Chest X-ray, PA view. Patient: 18 years old, sex M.
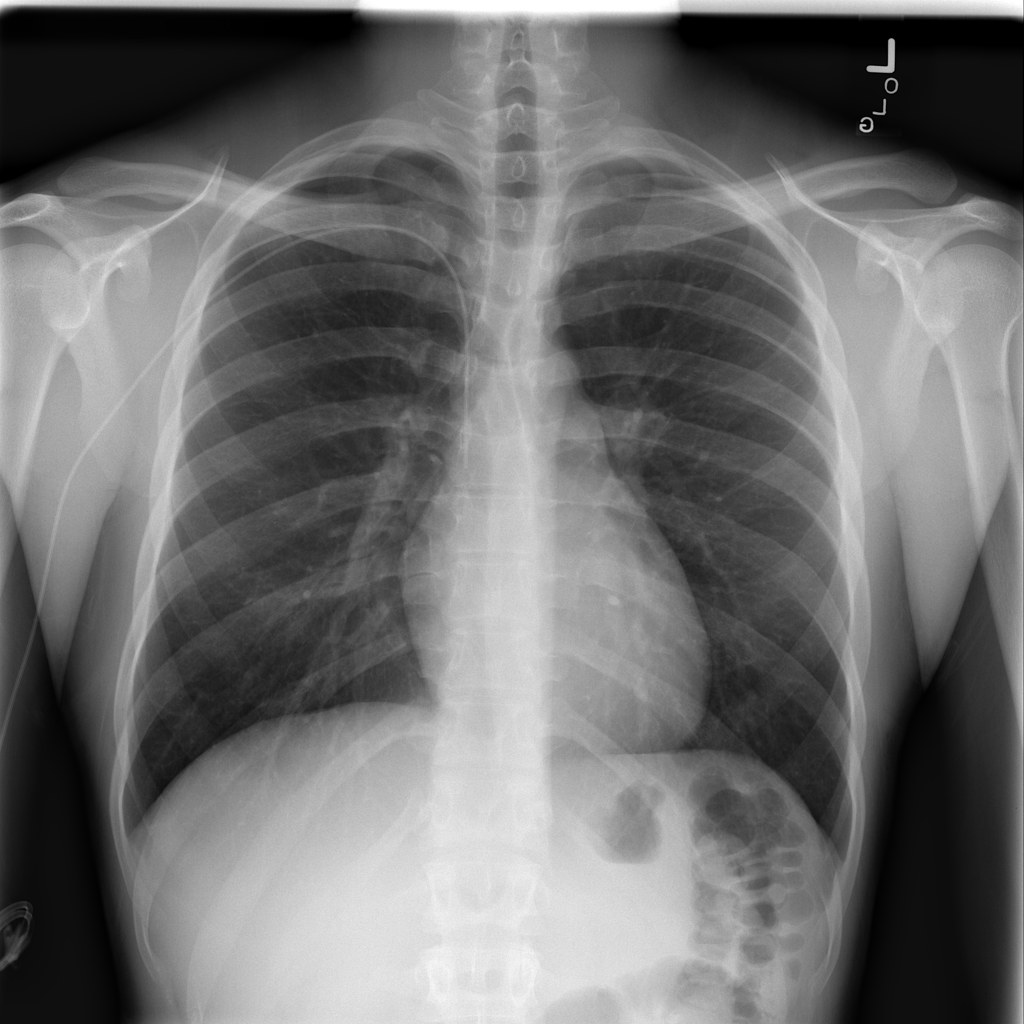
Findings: No Finding